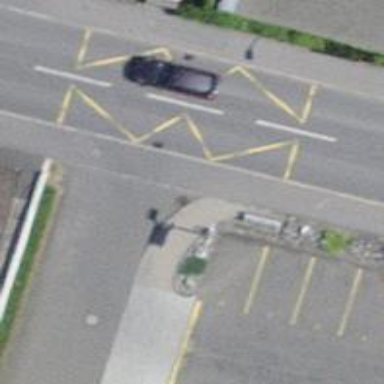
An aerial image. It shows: Bus stop with platform for public transport.